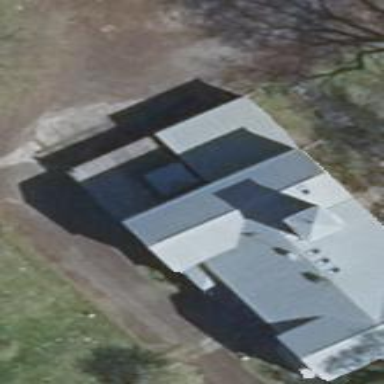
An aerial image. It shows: Building with flat roof.